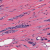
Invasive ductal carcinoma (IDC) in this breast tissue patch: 1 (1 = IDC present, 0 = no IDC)